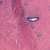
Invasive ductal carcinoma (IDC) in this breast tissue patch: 0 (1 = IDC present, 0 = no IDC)